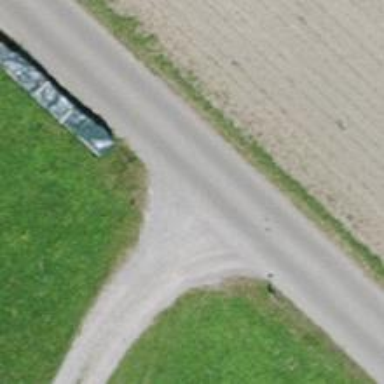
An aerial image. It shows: Unpaved service road.